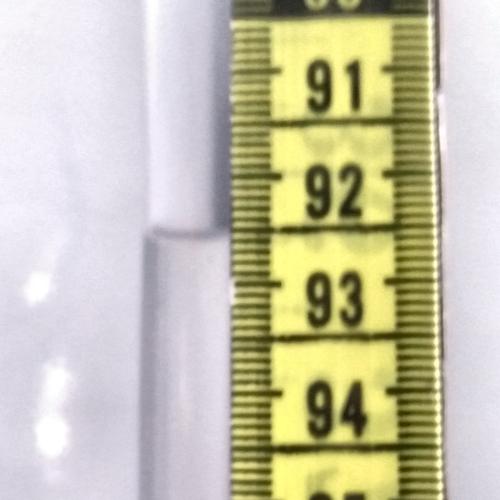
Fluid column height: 92.5 cm